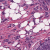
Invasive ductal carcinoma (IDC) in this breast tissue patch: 1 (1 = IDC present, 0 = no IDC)